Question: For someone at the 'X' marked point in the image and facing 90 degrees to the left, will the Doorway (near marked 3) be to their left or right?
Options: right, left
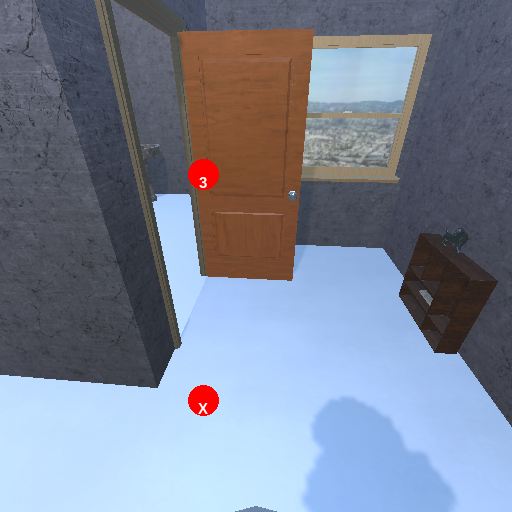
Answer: right